Question: I'm making a Slideshow for personal use and I'm having trouble trying to get my previous button on the left and the next on the right. (See image) I've tried a few things in CSS that I thought would work but have had no luck.

My markup:
'''
<div id="image-wrap">
<div id="title"></div>
<div id="player">
<div class="image image-1"><img src="img/image-1.png" alt="flamingo" data-desc="Flamingo eating in lake"></div>
<div class="image image-2"><img src="img/image-2.png" alt="mountain range" data-desc="A mountain range with fog"></div>
<div class="image image-3"><img src="img/image-3.png" alt="farmland" data-desc="A baron farmland"></div>
<div class="image image-4"><img src="img/image-4.png" alt="ocean" data-desc="The clear ocean with boat views"></div>
<div class="image image-5"><img src="img/image-5.png" alt="planes" data-desc="Planes in formation"></div>
<div class="image image-6"><img src="img/image-6.png" alt="girl in field" data-desc="A girl gazing onwards in a field"></div>
<div class="image image-7"><img src="img/image-7.png" alt="winter forest" data-desc="The winter forest"></div>
<div class="image image-8"><img src="img/image-8.png" alt="forest" data-desc="Summer forest"></div>
<div class="image image-9"><img src="img/image-9.png" alt="hillside" data-desc="Looking down upon the hills"></div>
<div class="image image-10"><img src="img/image-10.png" alt="cliff" data-desc="From the cliff to the ocean"></div>
</div>
<div id="description"></div>
<div id="controls">
<img src="img/controls/prev.png" alt="" id="prev"><img src="img/controls/next.png" alt="" id="next">
</div>
</div>
'''
CSS:
'''
#image-wrap {
border: 7px groove #fd0;
height: 580px;
width: 580px;
margin: 0 auto;
position: relative;
}
#title,#description,#controls {
display: none;
z-index: 999;
}
#image-wrap:hover #title,
#image-wrap:hover #description,
#image-wrap:hover #controls {
display: block;
}
#controls {
position: absolute;
top: calc(50% - 29px);
}
#controls #prev { left: 0 }
#controls #next { right: 0 }
'''
How can I get the "Next" button to appear on the right of the image?
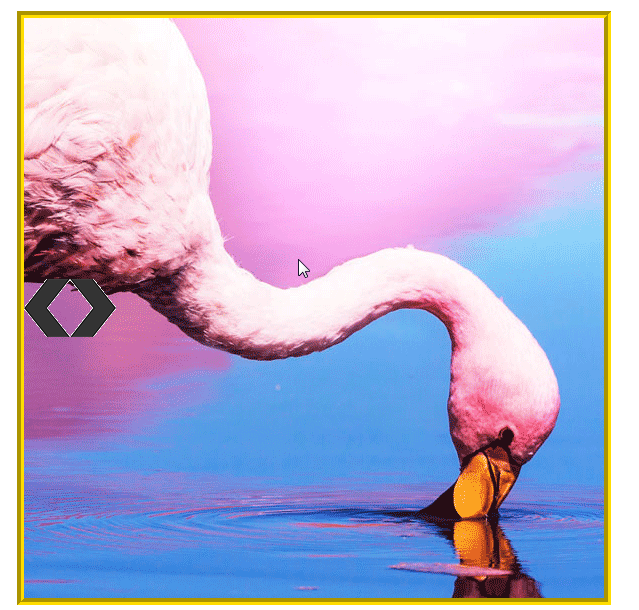
Answer: You have to add 'width: 100%' to '#controls' container and 'position: absolute' to navigation buttons.
'''
#image-wrap {
border: 7px groove #fd0;
height: 580px;
width: 580px;
margin: 0 auto;
position: relative;
}
#title,#description,#controls {
display: none;
z-index: 999;
}
#image-wrap:hover #title,
#image-wrap:hover #description,
#image-wrap:hover #controls {
display: block;
}
#controls {
position: absolute;
top: calc(50% - 29px);
width: 100%;
}
#controls #prev { position: absolute; left: 0; }
#controls #next { position: absolute; right: 0; }
'''
'''
<div id="image-wrap">
<div id="title"></div>
<div id="player">
<div class="image image-1"><img src="img/image-1.png" alt="flamingo" data-desc="Flamingo eating in lake"></div>
<!-- <div class="image image-2"><img src="img/image-2.png" alt="mountain range" data-desc="A mountain range with fog"></div>
<div class="image image-3"><img src="img/image-3.png" alt="farmland" data-desc="A baron farmland"></div>
<div class="image image-4"><img src="img/image-4.png" alt="ocean" data-desc="The clear ocean with boat views"></div>
<div class="image image-5"><img src="img/image-5.png" alt="planes" data-desc="Planes in formation"></div>
<div class="image image-6"><img src="img/image-6.png" alt="girl in field" data-desc="A girl gazing onwards in a field"></div>
<div class="image image-7"><img src="img/image-7.png" alt="winter forest" data-desc="The winter forest"></div>
<div class="image image-8"><img src="img/image-8.png" alt="forest" data-desc="Summer forest"></div>
<div class="image image-9"><img src="img/image-9.png" alt="hillside" data-desc="Looking down upon the hills"></div>
<div class="image image-10"><img src="img/image-10.png" alt="cliff" data-desc="From the cliff to the ocean"></div>
-->
</div>
<div id="description"></div>
<div id="controls">
<img src="https://www.gravatar.com/avatar/4ee102e4ae1b9ab69077f7c471365f69?s=128&d=identicon&r=PG&f=1" alt="" id="prev"><img src="https://www.gravatar.com/avatar/4ee102e4ae1b9ab69077f7c471365f69?s=128&d=identicon&r=PG&f=1" id="next">
</div>
</div>
'''